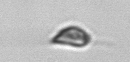
Label: Cryptophyta